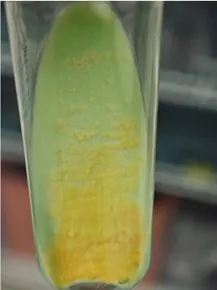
(A) Rough colonies grown on Columbia blood agar.
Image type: pathology (fish)